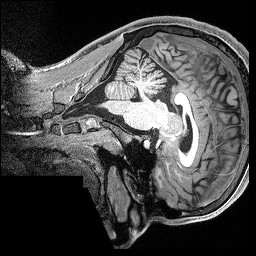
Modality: T1w
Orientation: sagittal
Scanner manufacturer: siemens
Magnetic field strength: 3 T
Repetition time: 2.5 s
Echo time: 0.0029 s